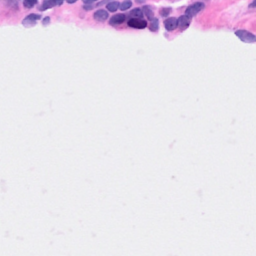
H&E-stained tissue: Breast